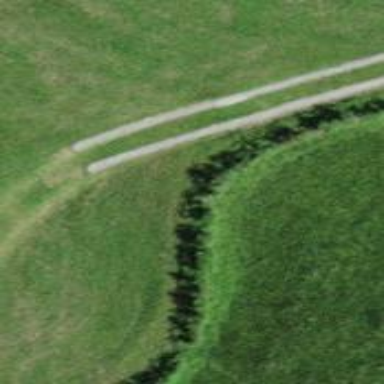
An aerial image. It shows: Hedge acting as barrier.